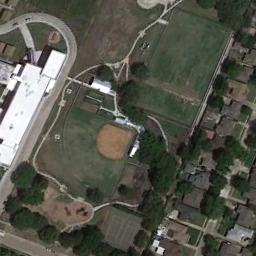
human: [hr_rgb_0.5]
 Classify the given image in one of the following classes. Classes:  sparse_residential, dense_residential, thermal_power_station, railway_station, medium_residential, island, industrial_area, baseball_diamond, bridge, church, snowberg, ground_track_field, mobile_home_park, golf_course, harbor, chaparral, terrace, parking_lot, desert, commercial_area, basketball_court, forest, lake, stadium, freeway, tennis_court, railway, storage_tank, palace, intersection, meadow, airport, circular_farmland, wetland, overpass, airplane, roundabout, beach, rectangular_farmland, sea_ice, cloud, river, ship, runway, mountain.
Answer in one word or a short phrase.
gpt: baseball_diamond